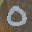
Label: 0